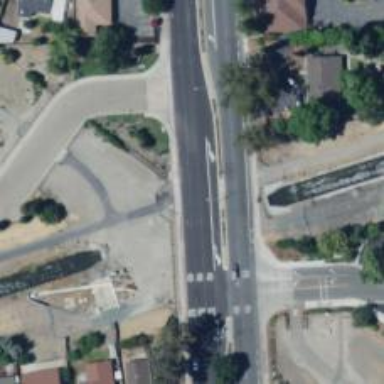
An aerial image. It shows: Crossing where footway and cycleway intersect.